Question: I have the next document image

When I try to convert the image to text, the result is the next:
The problem is Google API recongnize it like two columns so, How can I config the Google API in order to obtain one column text?
My goal is obtain:
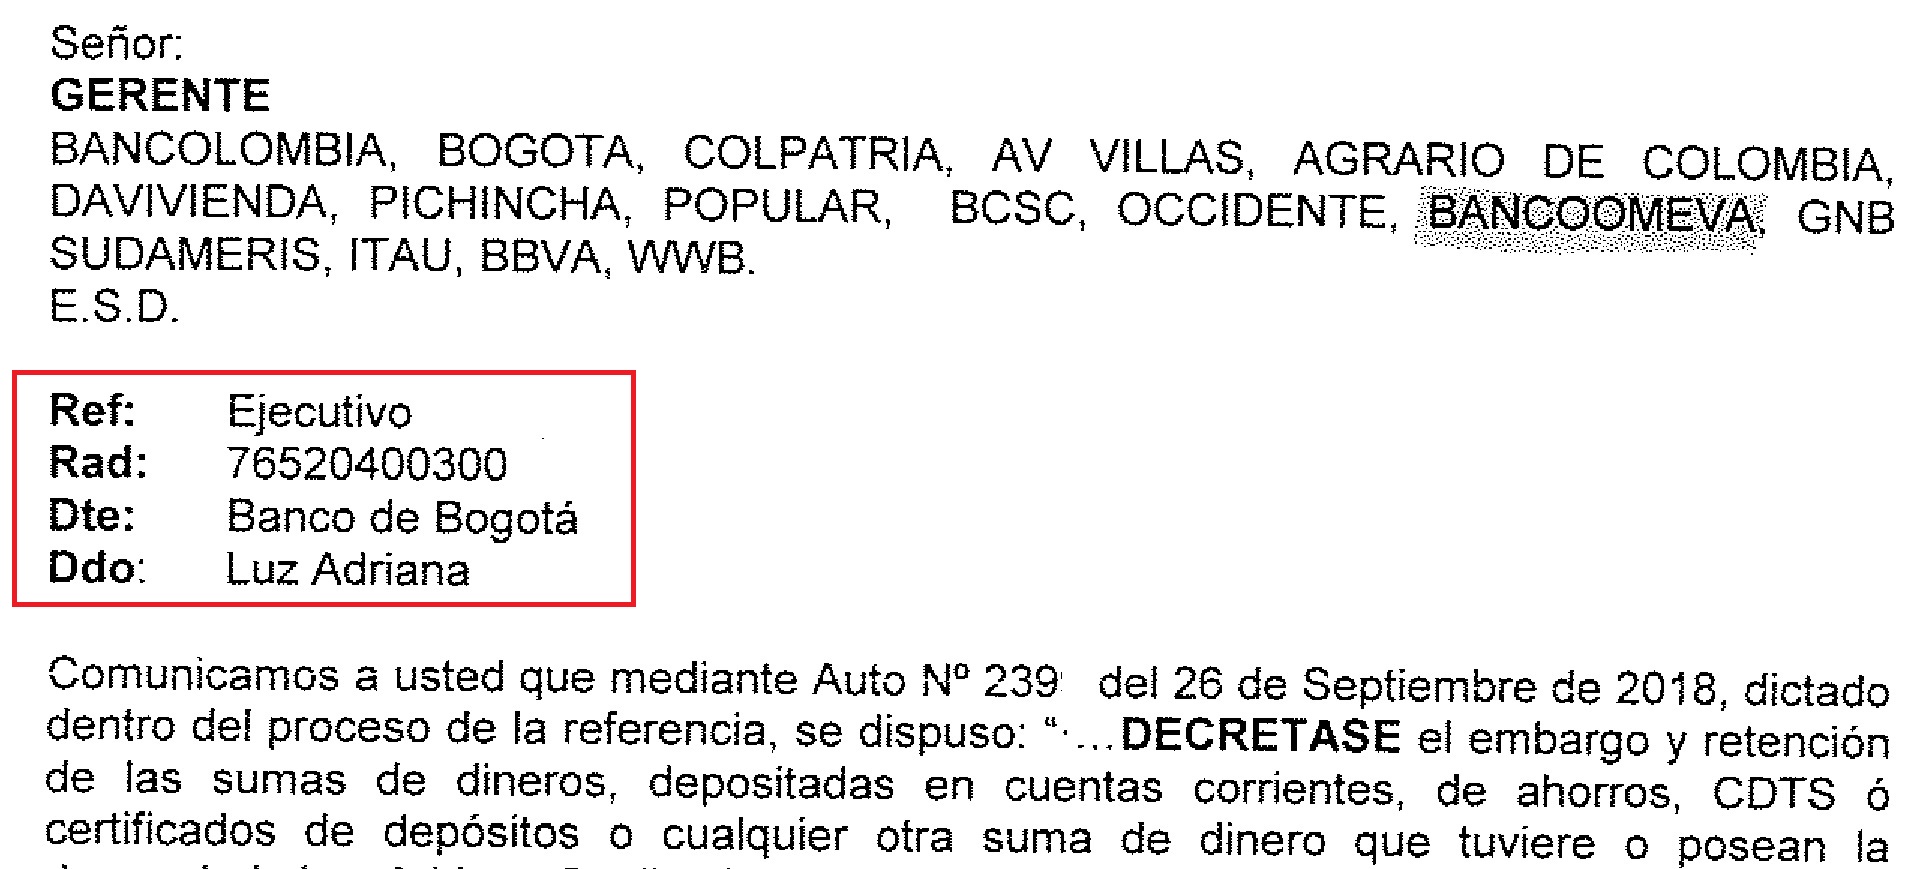
Answer: Google team member responded that <URL>